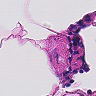
Metastatic tissue present: no